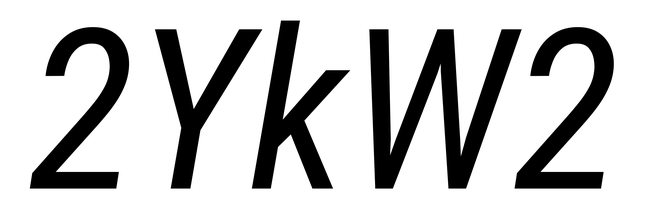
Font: Roboto-Italic_Condensed_Italic